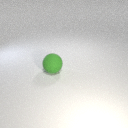
large green rubber sphere